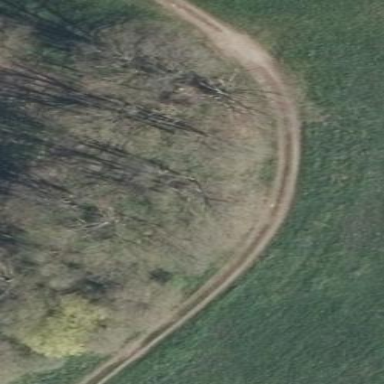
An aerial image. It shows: Forest area.